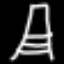
Label: The Eiffel Tower